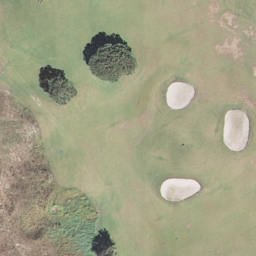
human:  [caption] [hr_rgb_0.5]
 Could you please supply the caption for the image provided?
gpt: There are turfs and some bunkers and withered trees in the golf course .

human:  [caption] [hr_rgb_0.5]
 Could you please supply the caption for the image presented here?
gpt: This is a part of a golf course with green turfs and some bunkers and trees .

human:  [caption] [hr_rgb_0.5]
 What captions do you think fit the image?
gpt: A part of a golf course with green turfs and some bunkers and withered trees .

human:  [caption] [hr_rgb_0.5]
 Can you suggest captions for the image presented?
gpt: A part of a golf course with green turfs and some bunkers and withered trees .

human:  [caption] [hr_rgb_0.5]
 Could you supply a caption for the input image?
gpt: Green turfs and some bunkers and withered trees in the golf course .